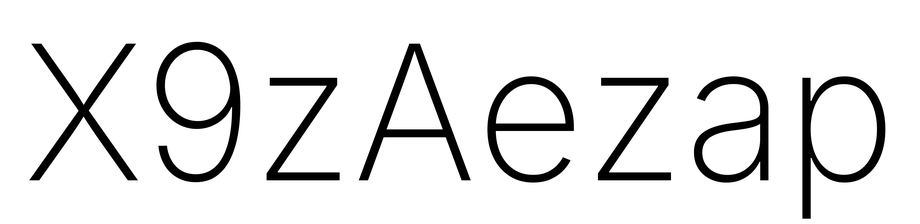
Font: Inter_ExtraLight